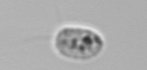
Label: Amoeba